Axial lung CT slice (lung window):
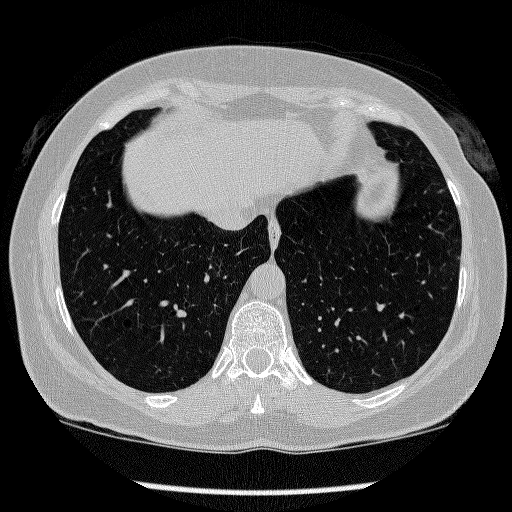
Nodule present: no